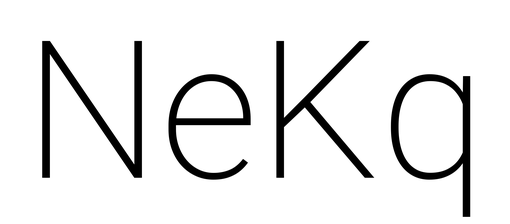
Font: Roboto_ExtraLight